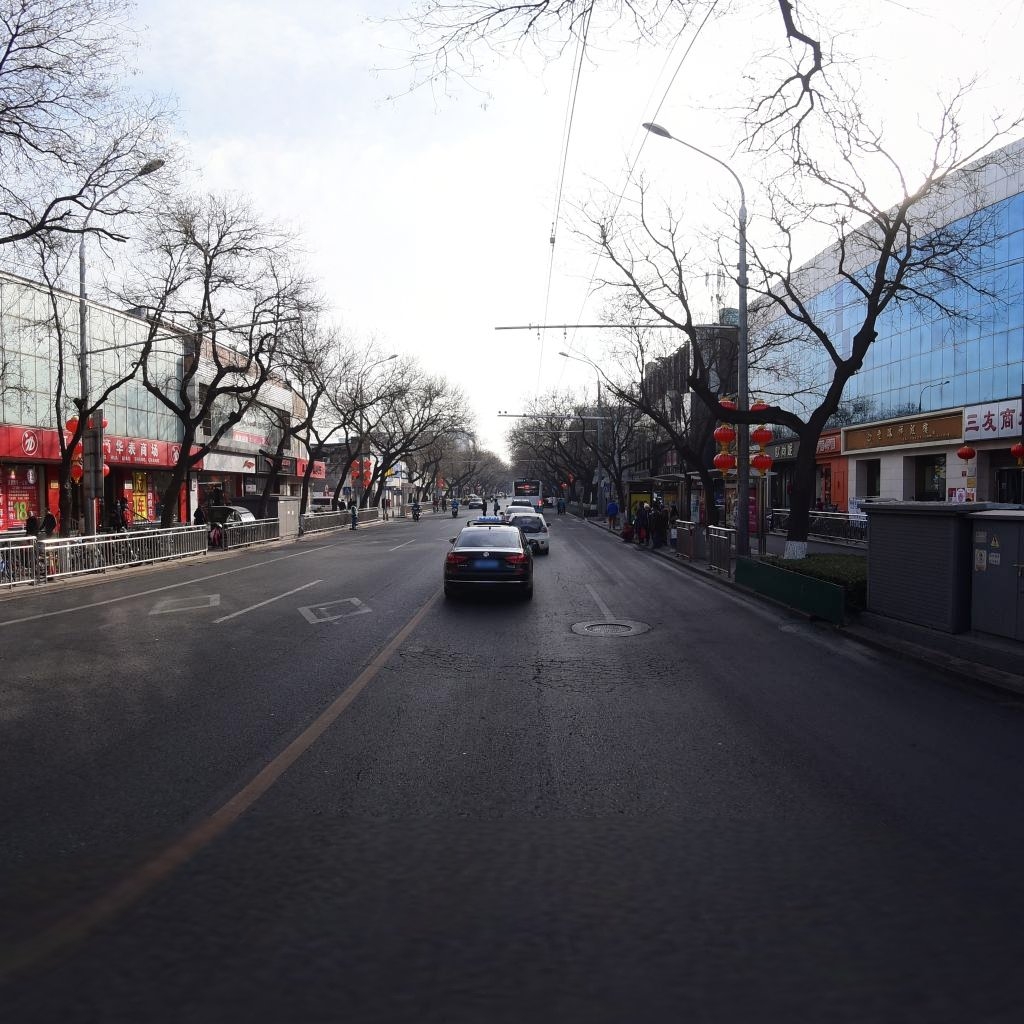
Region: Dongcheng
Road damage annotations: alligator crack, manhole cover, longitudinal crack